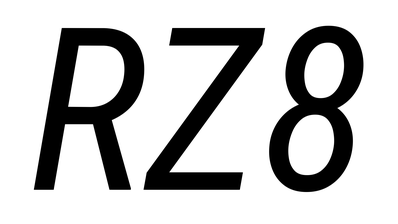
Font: Roboto-Italic_Condensed_Italic